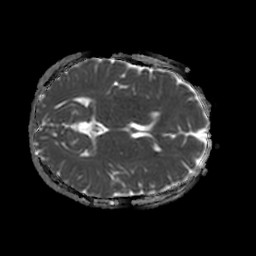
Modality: ADC
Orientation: axial
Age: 26
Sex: female
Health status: ill
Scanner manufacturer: philips
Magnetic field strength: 3 T
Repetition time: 3.8 s
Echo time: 0.09 s